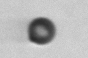
Label: bead